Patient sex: M
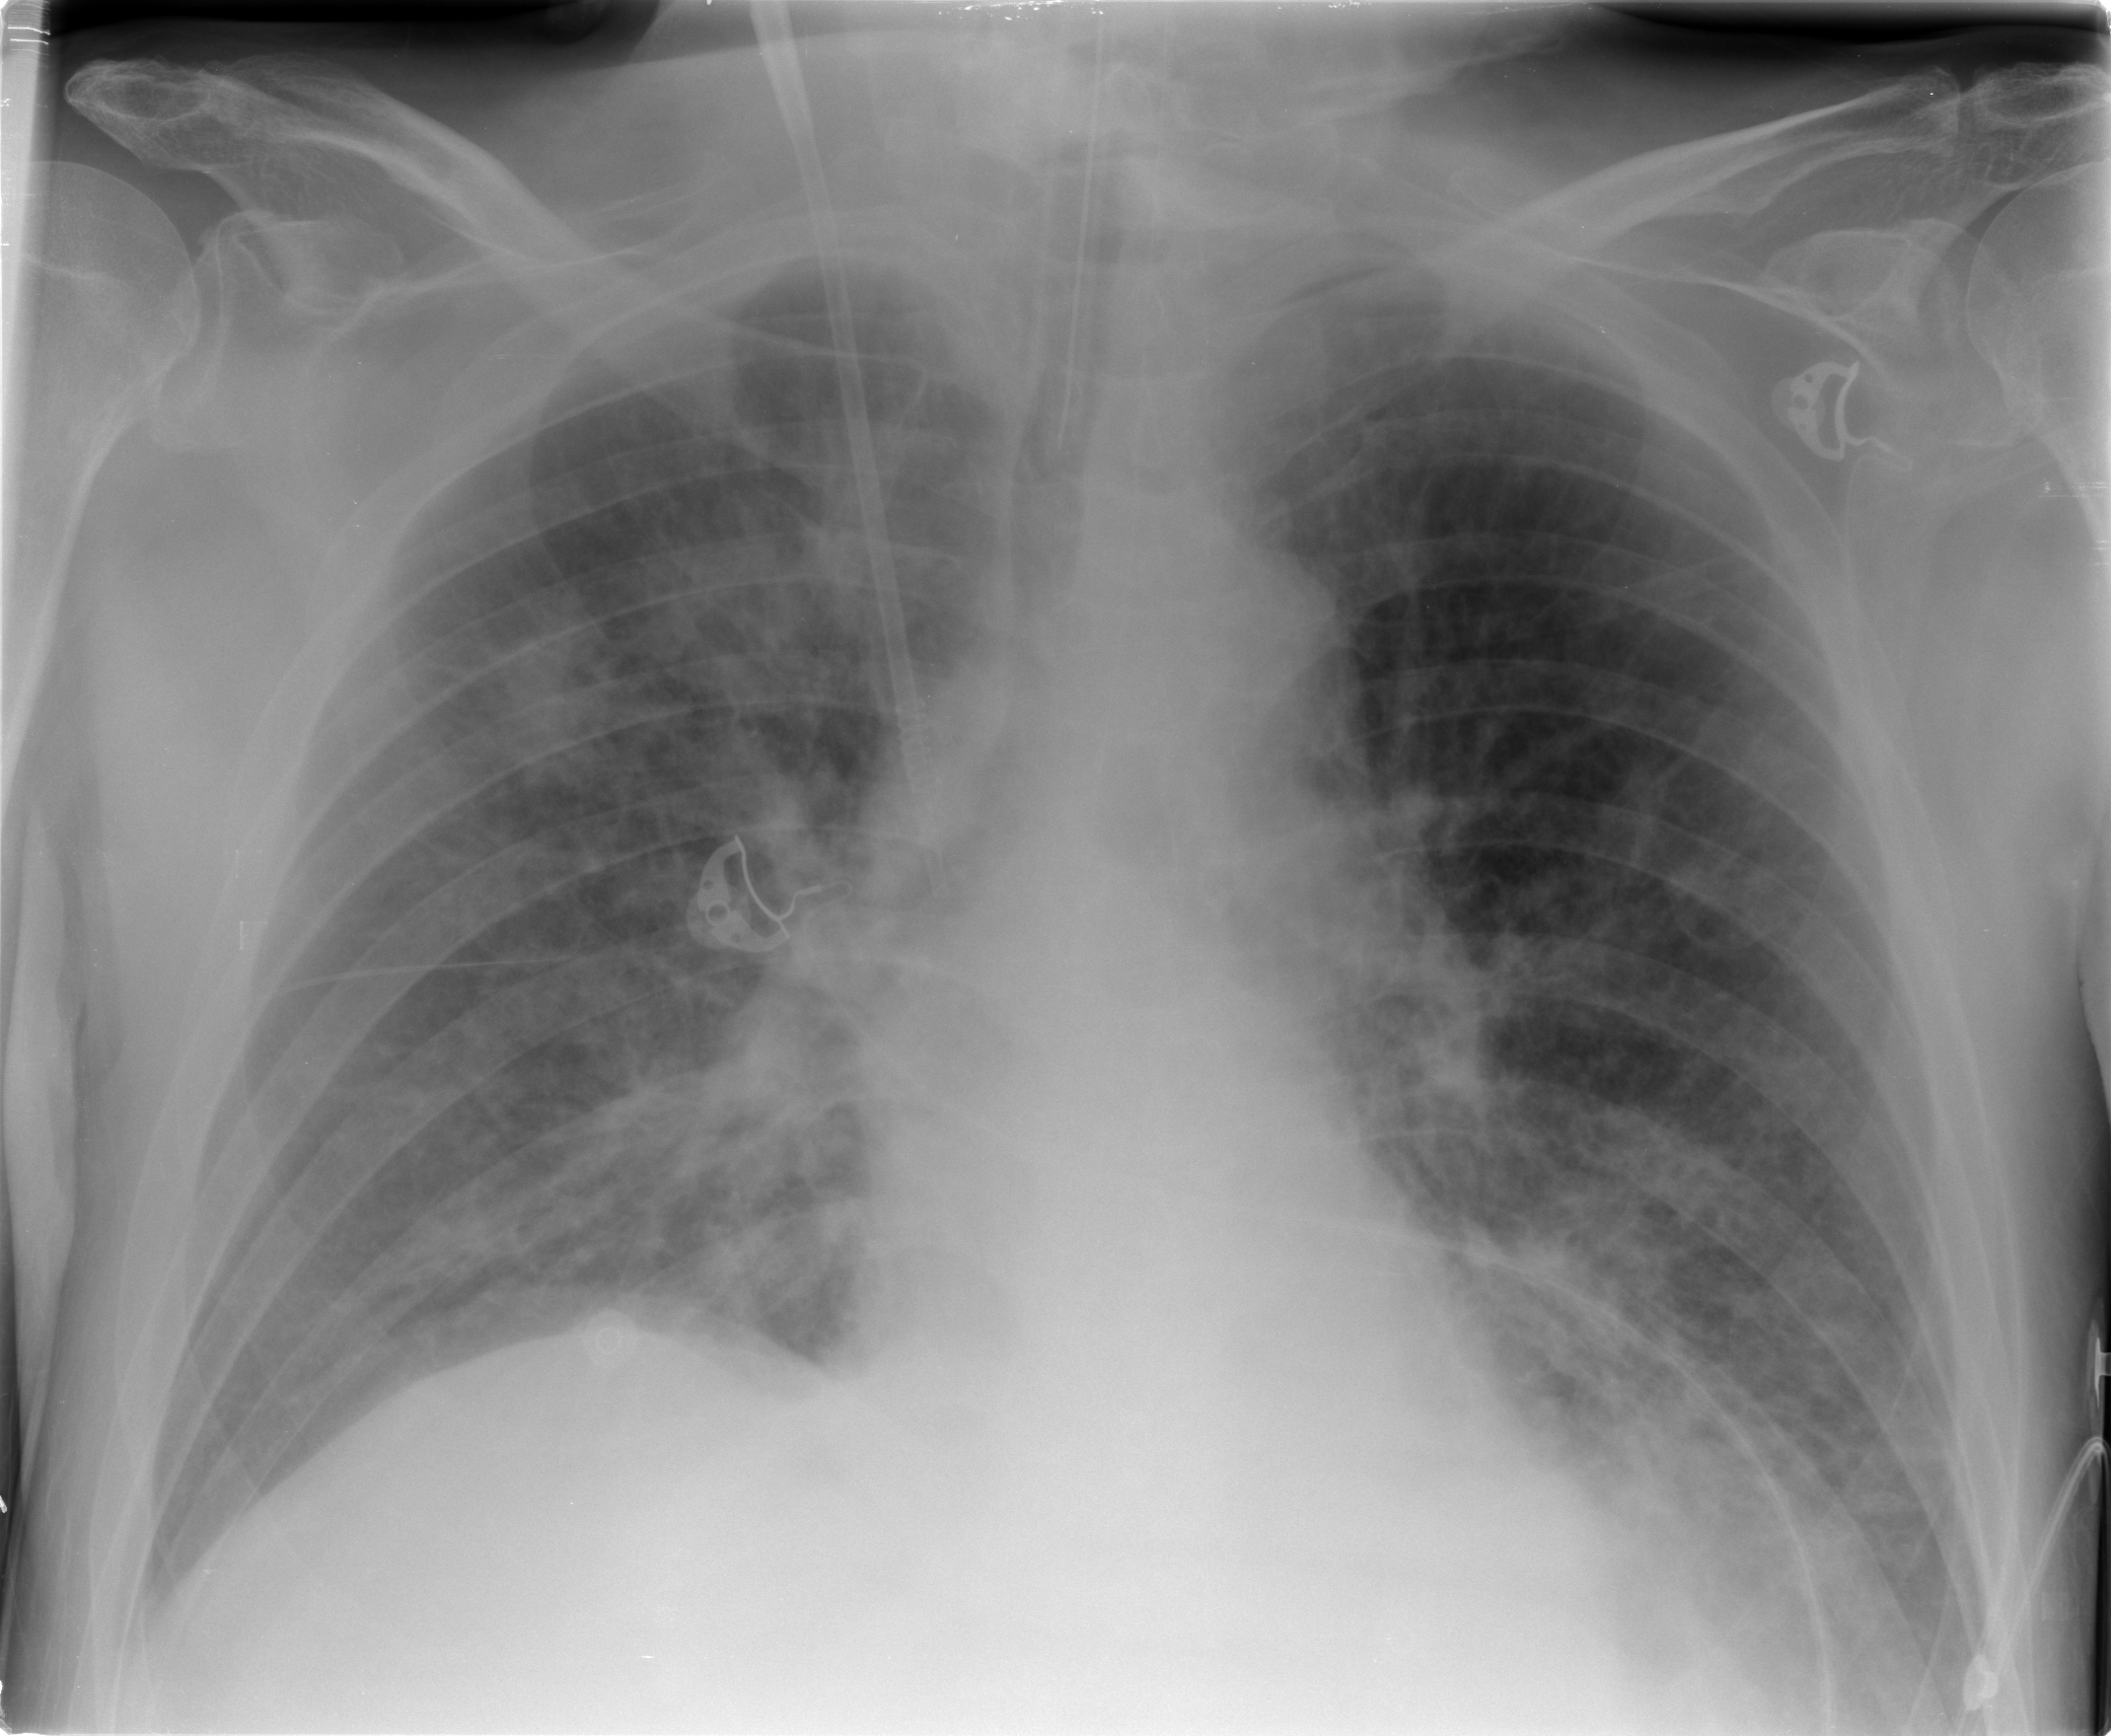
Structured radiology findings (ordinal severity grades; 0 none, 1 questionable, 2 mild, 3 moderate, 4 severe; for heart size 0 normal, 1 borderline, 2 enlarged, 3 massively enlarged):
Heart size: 0
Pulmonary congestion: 1
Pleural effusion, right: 0
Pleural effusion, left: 1
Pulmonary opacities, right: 3
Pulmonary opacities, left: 2
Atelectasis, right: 2
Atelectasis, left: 2